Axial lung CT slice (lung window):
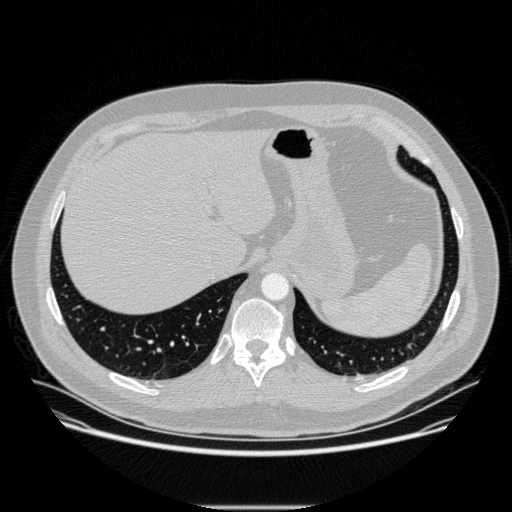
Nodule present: no